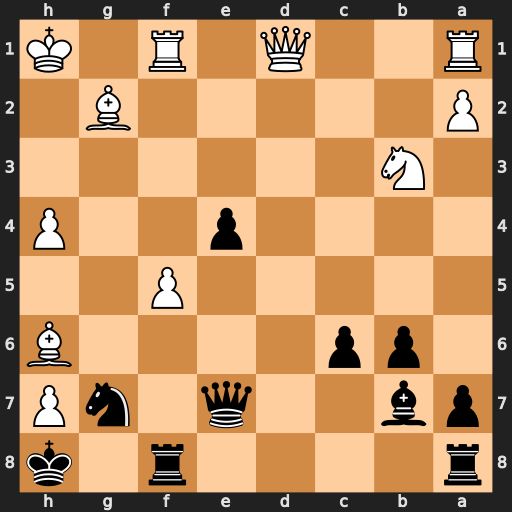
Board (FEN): r4r1k/pb2q1nP/1pp4B/5P2/4p2P/1N6/P5B1/R2Q1R1K
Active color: b
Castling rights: -
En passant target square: -
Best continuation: Qxh4+ Kg1 Qxh6